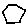
Label: hexagon